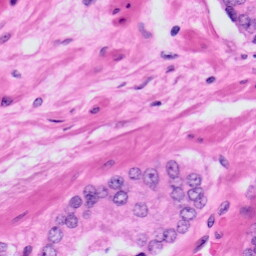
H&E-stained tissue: Prostate